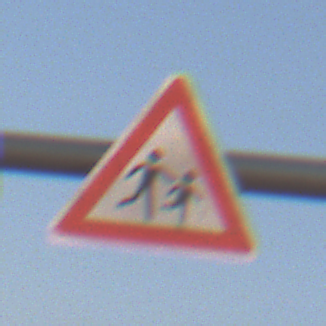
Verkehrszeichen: KinderLinks
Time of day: SunriseSunset
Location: Outdoor (Nature)
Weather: PartlyCloudy
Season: NotSpecified
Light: Natural